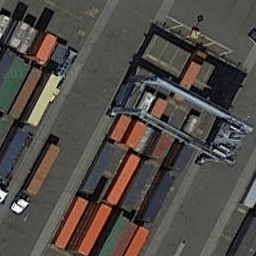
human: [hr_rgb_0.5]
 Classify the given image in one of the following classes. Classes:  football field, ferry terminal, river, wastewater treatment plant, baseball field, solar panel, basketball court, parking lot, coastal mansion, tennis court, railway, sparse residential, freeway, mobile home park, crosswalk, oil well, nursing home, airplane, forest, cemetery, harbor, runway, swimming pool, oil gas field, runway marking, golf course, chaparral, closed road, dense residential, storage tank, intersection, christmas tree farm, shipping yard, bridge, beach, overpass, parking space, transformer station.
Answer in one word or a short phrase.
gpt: shipping yard